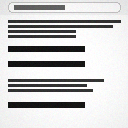
Screen state: on